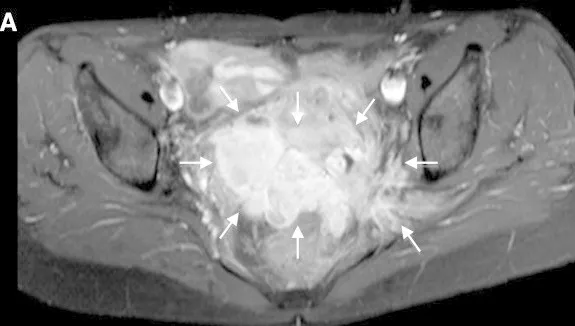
MRI images before the primary surgery. The tumor invaded the left pelvic wall. Axial fat-saturated T1-weighted image).
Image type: radiology (mri)